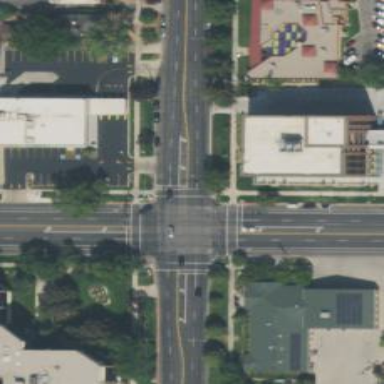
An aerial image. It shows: Footway on asphalt with marked crossing lines.